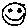
Label: smiley face